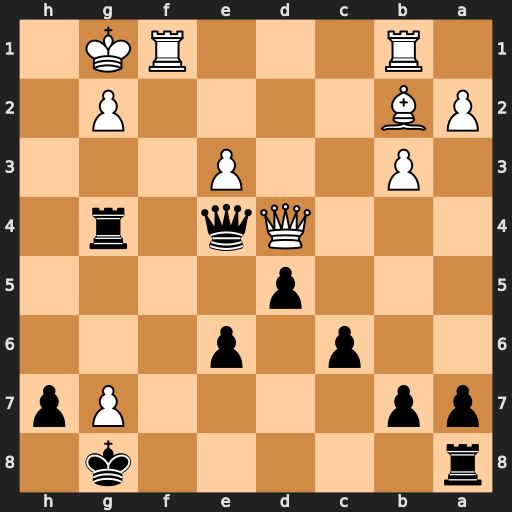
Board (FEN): r5k1/pp4Pp/2p1p3/3p4/3Qq1r1/1P2P3/PB4P1/1R3RK1
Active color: b
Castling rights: -
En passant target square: -
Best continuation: Qxg2#